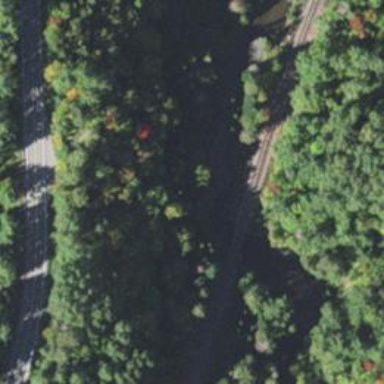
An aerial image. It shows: Bridge over railway line.